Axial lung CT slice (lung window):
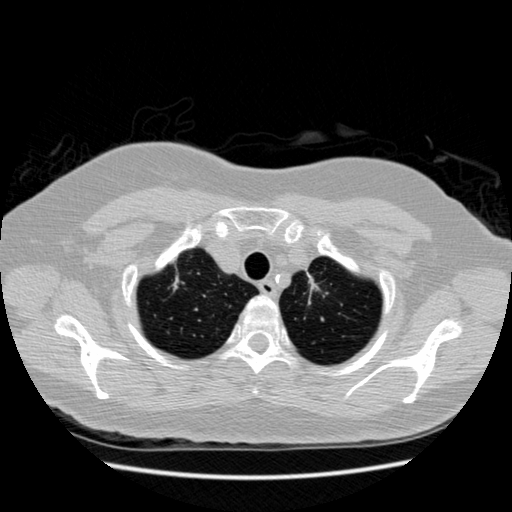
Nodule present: no